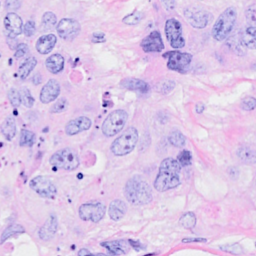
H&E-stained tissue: Breast